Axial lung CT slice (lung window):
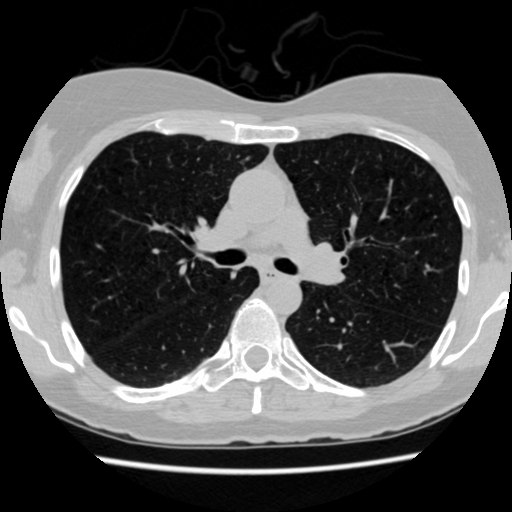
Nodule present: no